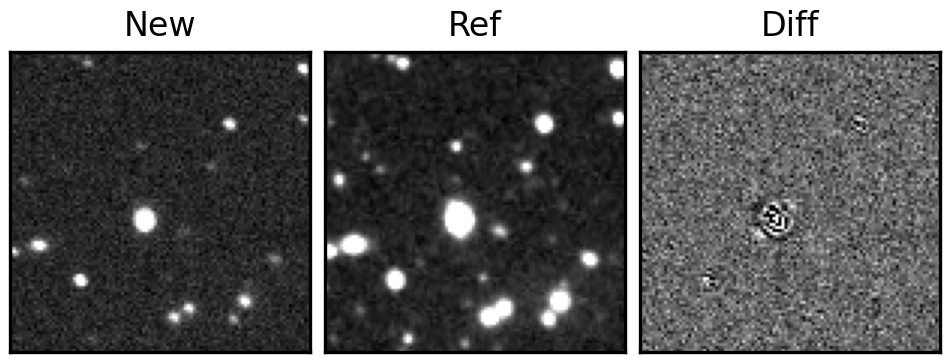
Label: bogus